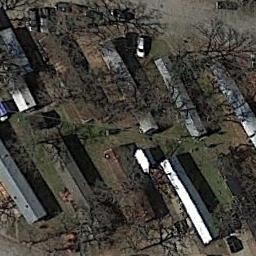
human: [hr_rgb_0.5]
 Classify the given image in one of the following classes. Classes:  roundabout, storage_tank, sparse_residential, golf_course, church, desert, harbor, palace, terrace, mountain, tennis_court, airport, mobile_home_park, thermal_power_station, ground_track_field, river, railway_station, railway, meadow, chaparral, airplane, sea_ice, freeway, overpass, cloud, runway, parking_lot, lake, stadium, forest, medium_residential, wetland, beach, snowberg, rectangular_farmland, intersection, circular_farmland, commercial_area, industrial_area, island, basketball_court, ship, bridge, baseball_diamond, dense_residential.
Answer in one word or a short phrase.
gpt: mobile_home_park